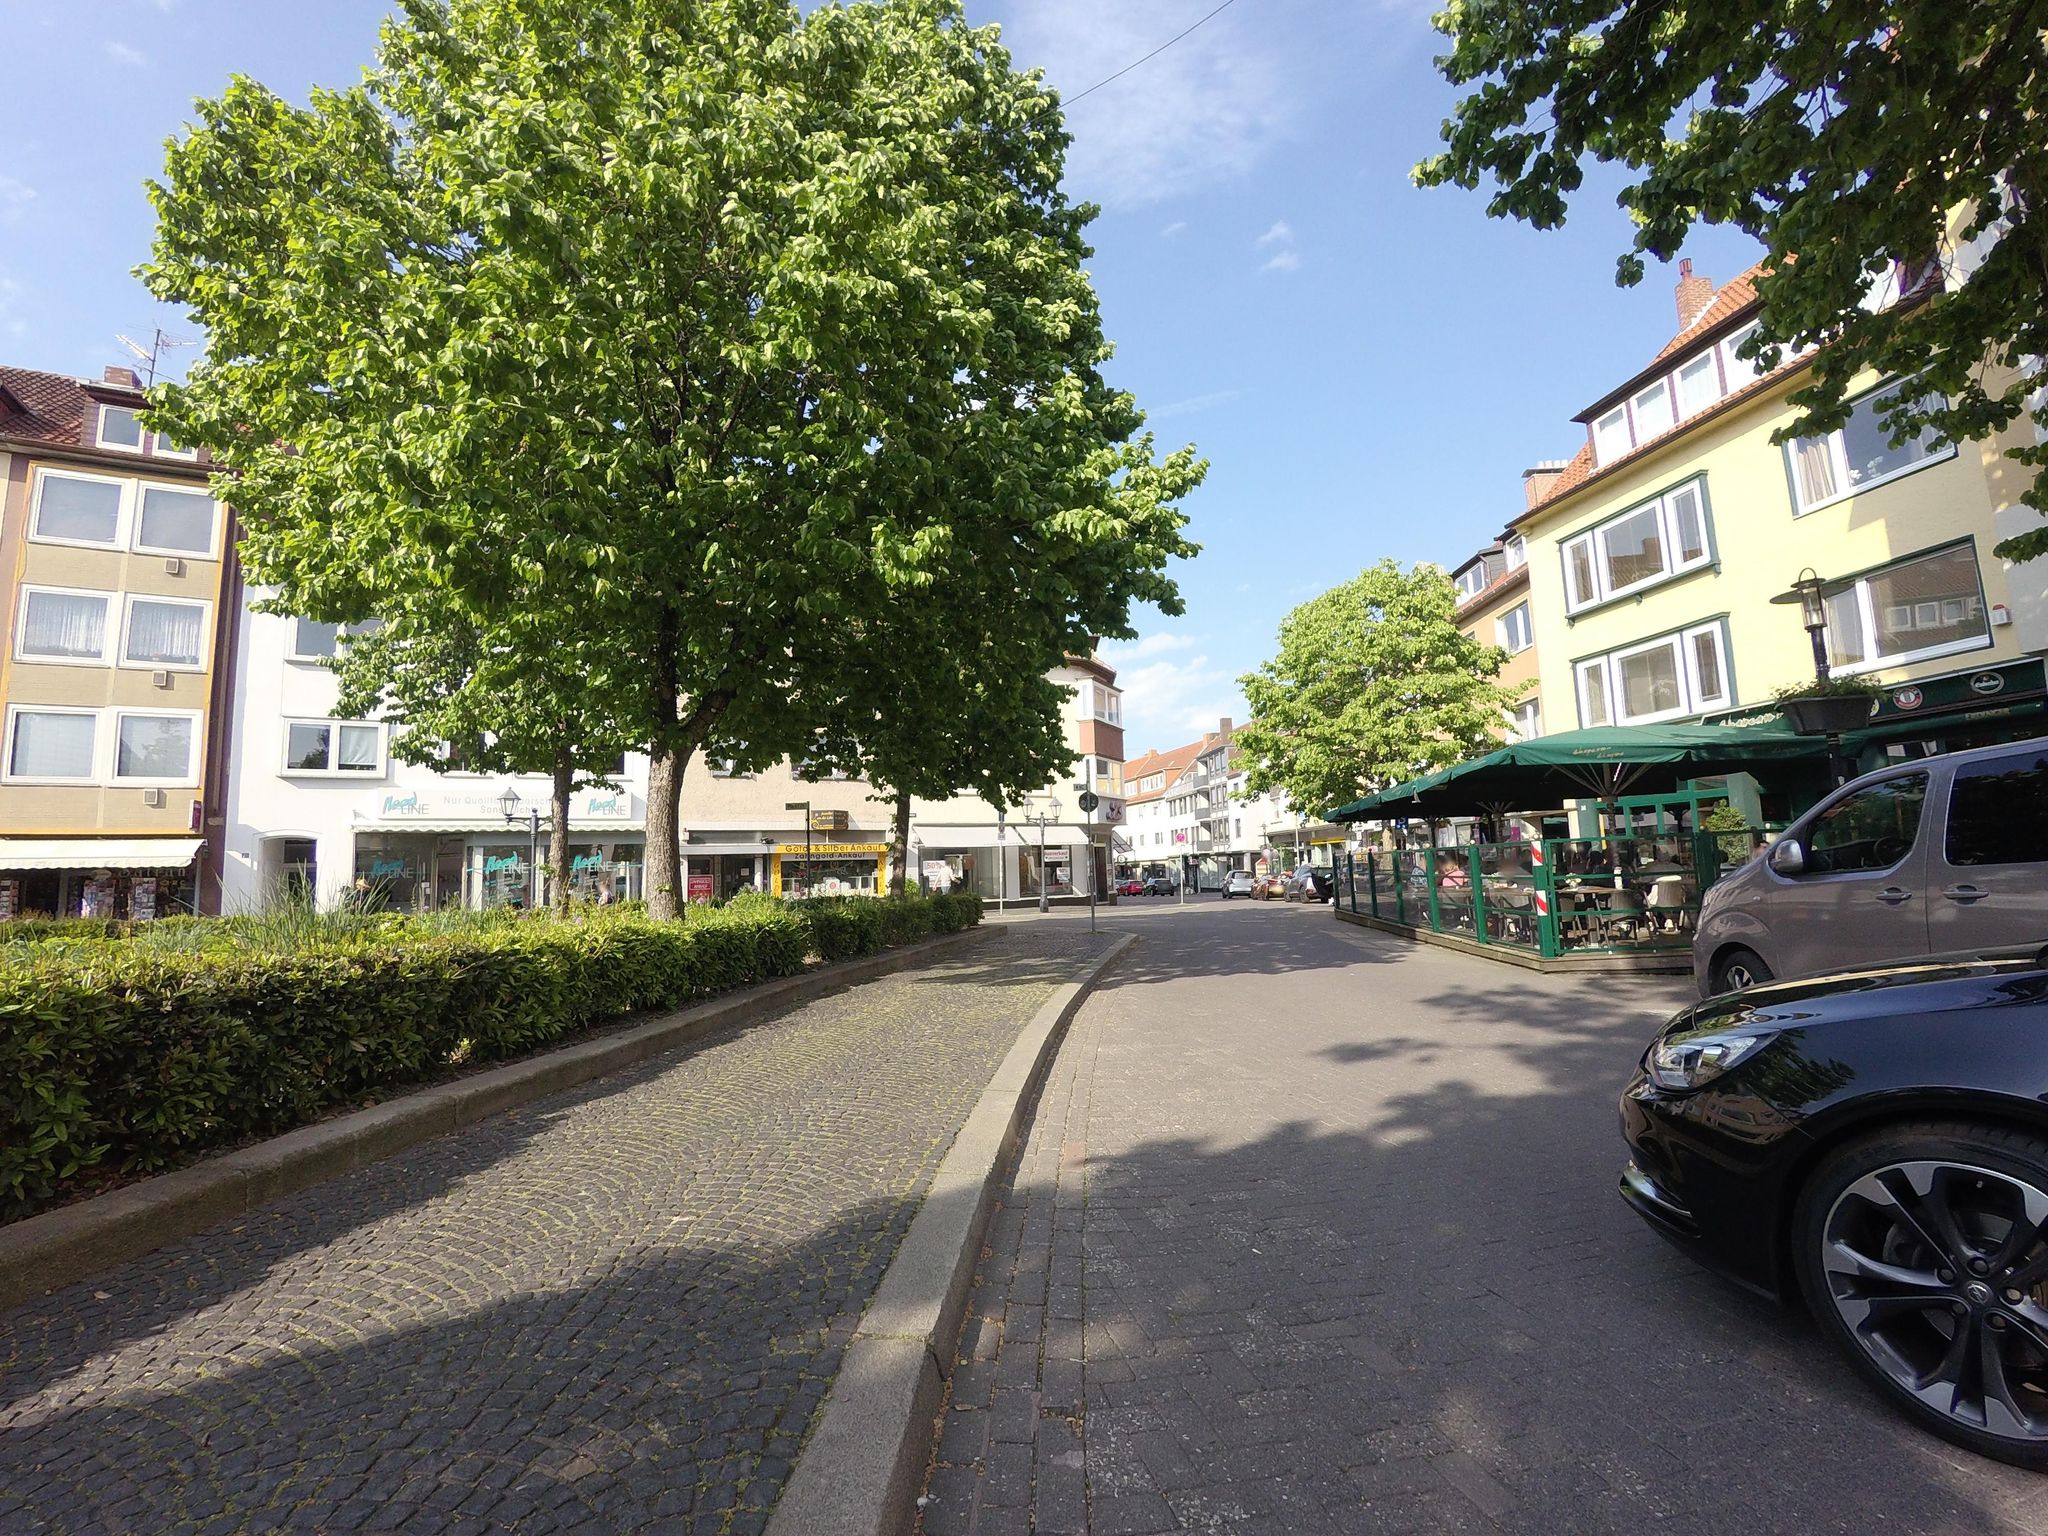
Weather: clear
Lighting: day
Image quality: good
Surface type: cycling surface
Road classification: living_street
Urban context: urban centre
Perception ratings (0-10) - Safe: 6.66, Lively: 9.44, Beautiful: 8.62, Boring: 1.75, Depressing: 5.56, Wealthy: 6.61